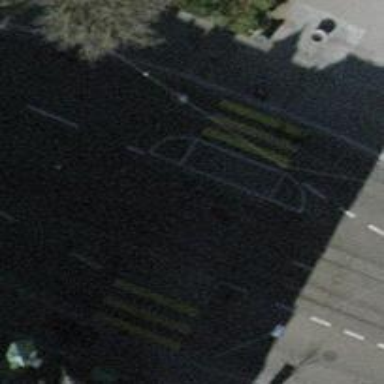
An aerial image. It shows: Tram crossing on the railway.